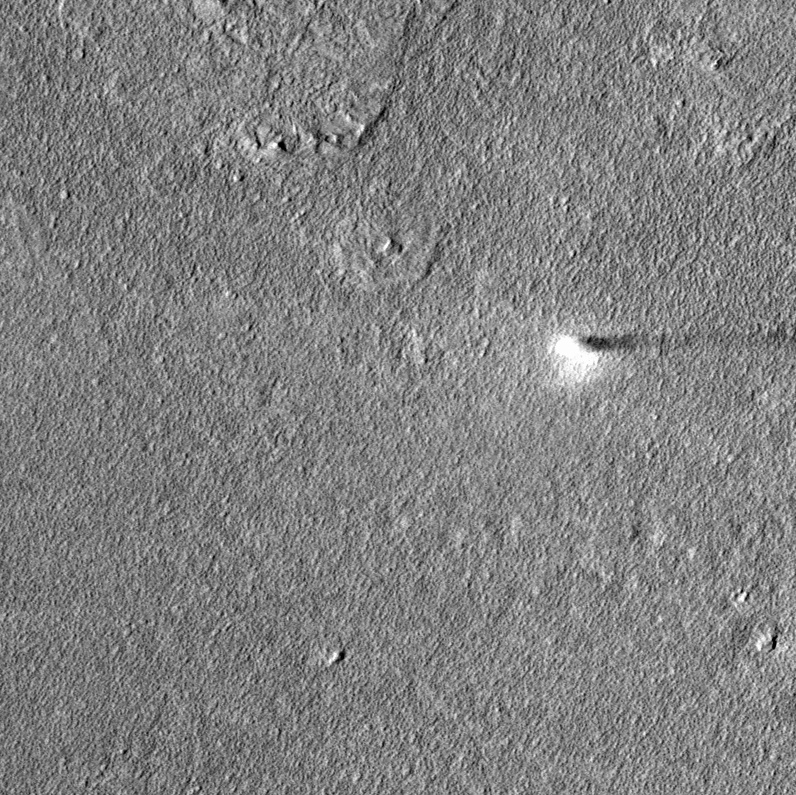
Label: dustdevil